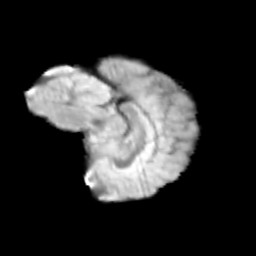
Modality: T2w
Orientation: sagittal
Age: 14
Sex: female
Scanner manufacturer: siemens
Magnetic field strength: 3 T
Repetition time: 3.8 s
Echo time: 0.07 s